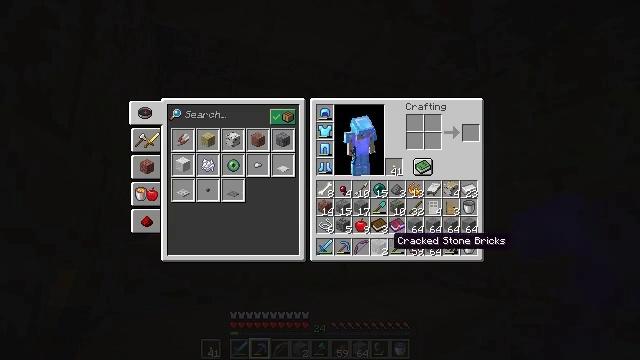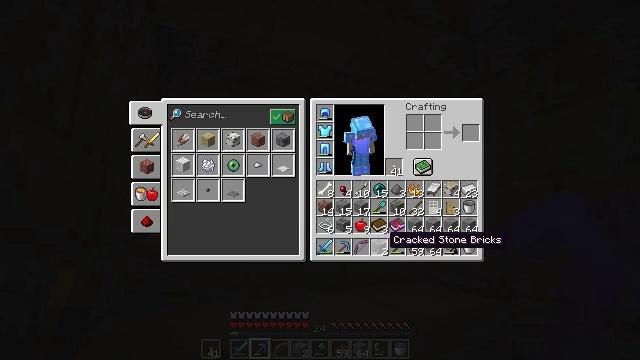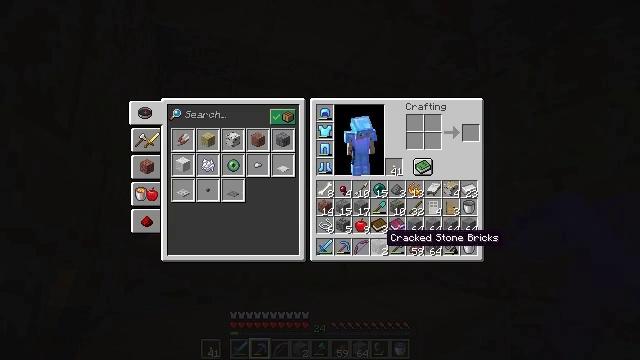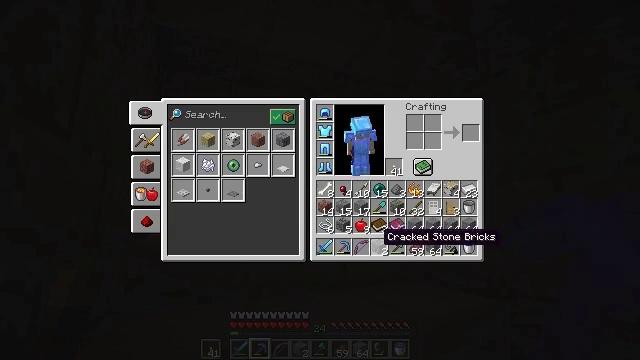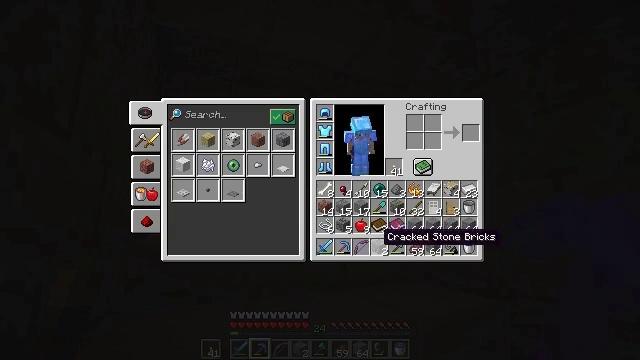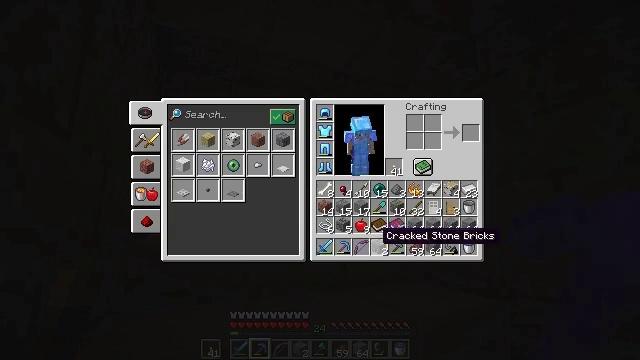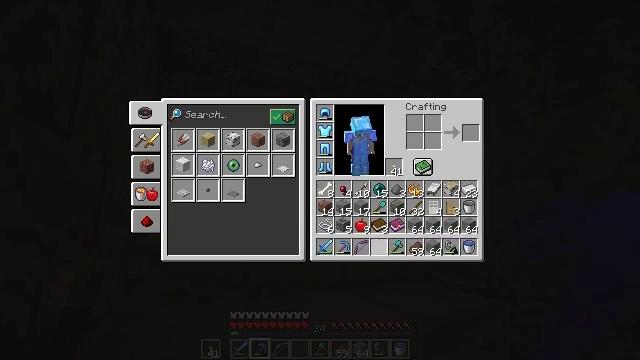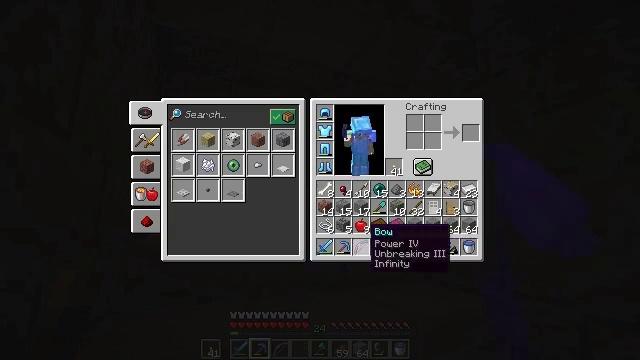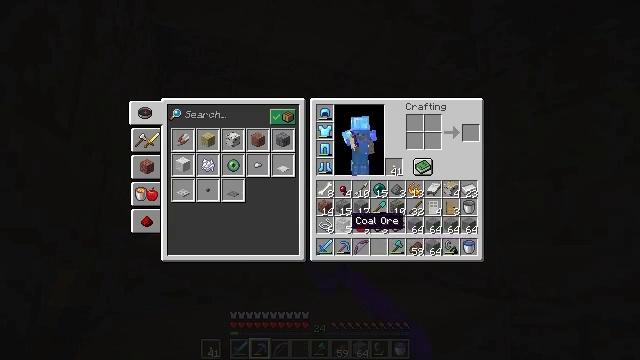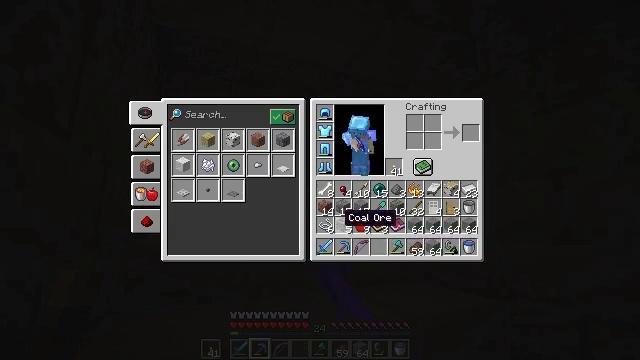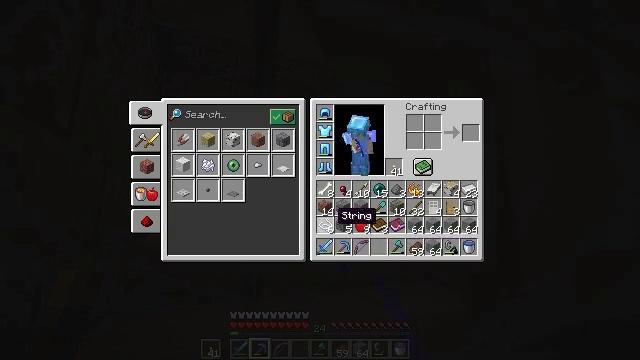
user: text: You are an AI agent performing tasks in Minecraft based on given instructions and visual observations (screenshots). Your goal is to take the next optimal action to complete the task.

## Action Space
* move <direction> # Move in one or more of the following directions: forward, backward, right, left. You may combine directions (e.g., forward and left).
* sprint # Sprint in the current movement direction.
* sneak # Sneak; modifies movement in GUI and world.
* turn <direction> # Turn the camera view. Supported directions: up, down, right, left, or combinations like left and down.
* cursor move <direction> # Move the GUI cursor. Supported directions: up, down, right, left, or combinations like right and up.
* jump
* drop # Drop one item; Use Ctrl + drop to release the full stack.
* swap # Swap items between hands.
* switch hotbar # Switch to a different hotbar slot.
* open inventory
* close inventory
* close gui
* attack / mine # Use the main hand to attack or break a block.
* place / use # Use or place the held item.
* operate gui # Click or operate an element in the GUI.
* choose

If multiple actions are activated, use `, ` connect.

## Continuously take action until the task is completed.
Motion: motion action
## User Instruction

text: Remove a cracked stone bricks from the inventory.
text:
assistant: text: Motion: sprint
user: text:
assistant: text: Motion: sprint
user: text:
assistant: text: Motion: sprint
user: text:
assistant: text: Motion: sprint
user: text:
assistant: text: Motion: sprint
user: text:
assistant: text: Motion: sprint, drop
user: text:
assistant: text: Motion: sprint, turn left, drop
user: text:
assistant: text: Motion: sprint, turn left and up
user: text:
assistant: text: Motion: sprint, turn left
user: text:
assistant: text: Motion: sprint, turn left
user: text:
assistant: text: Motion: sprint